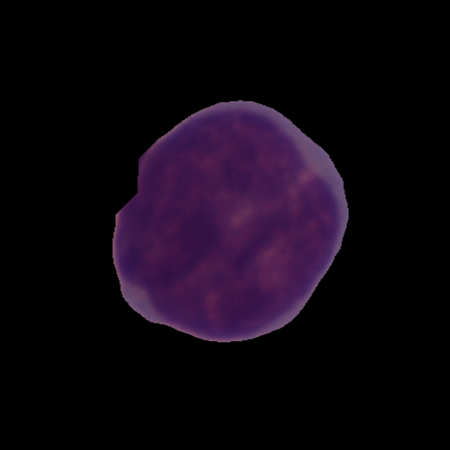
Label: cancer